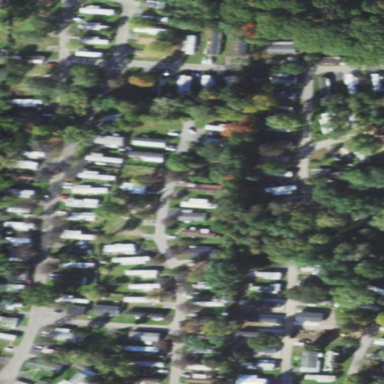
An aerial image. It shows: Residential area designated as trailer park.